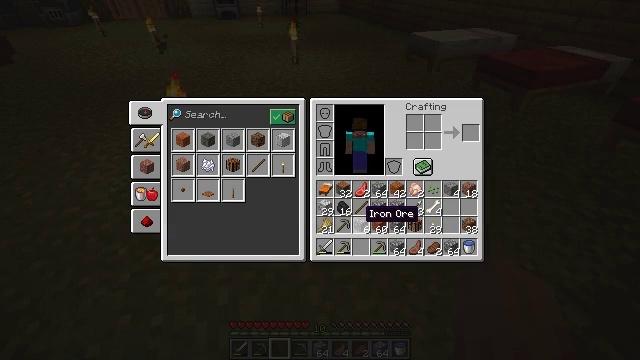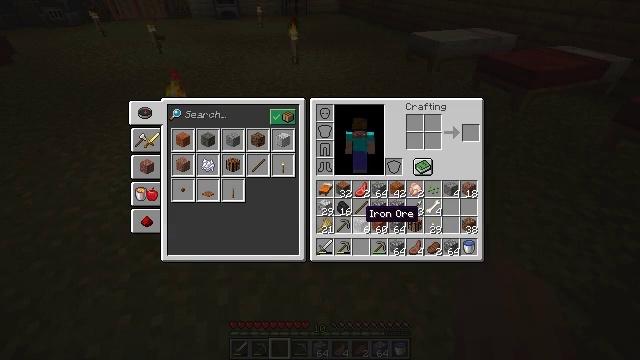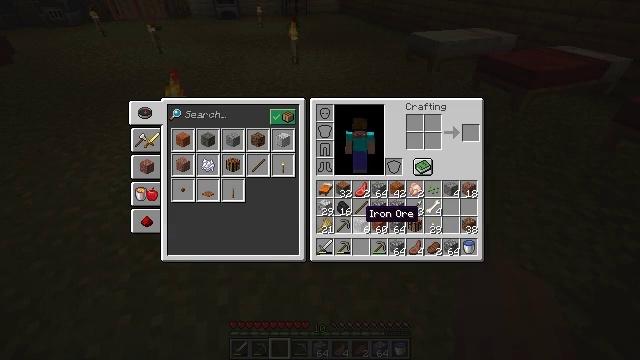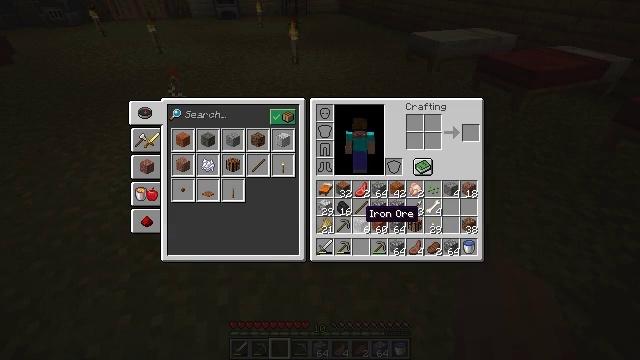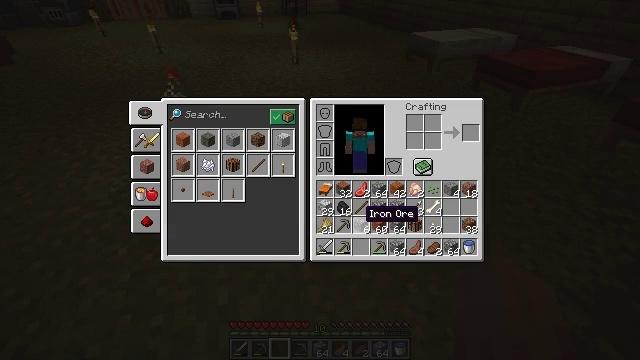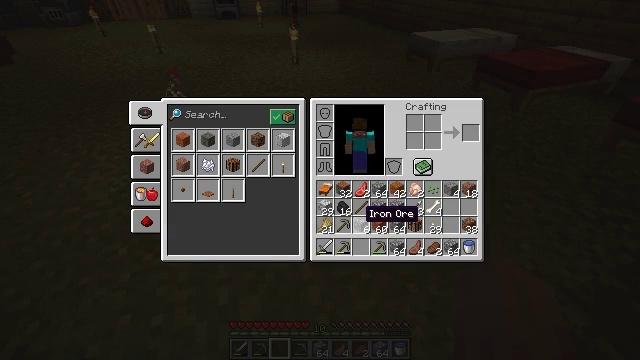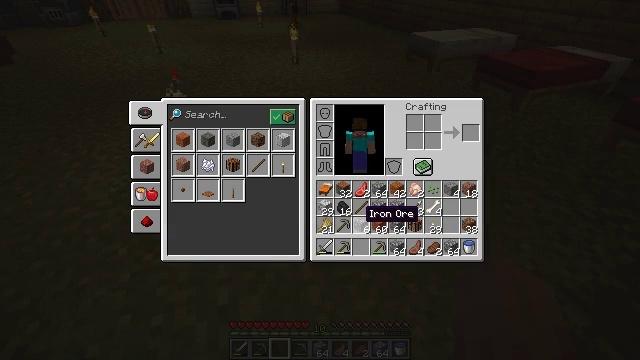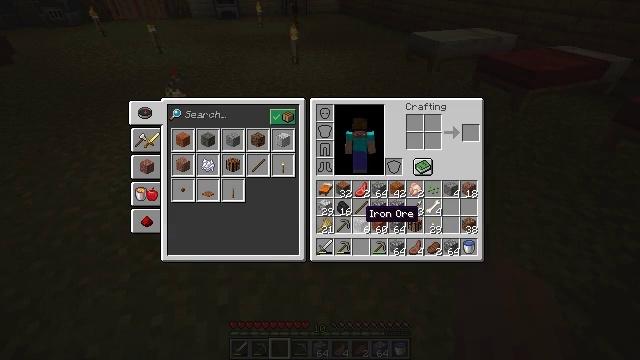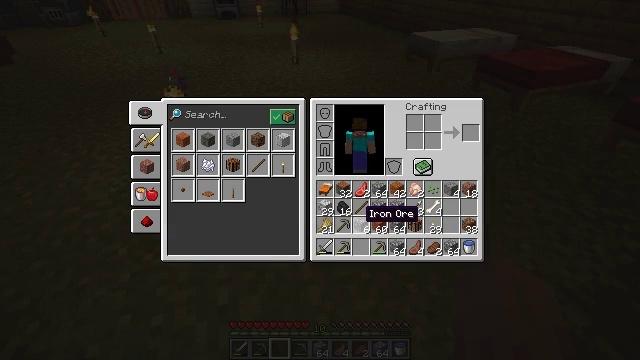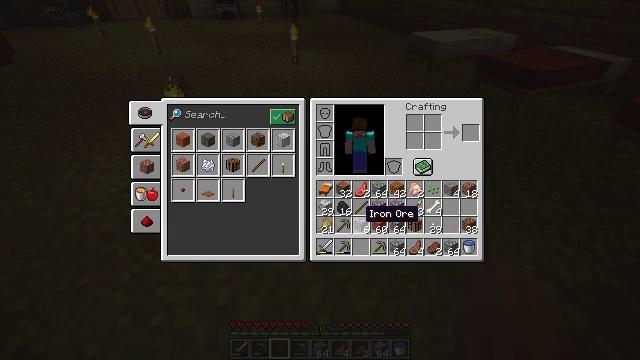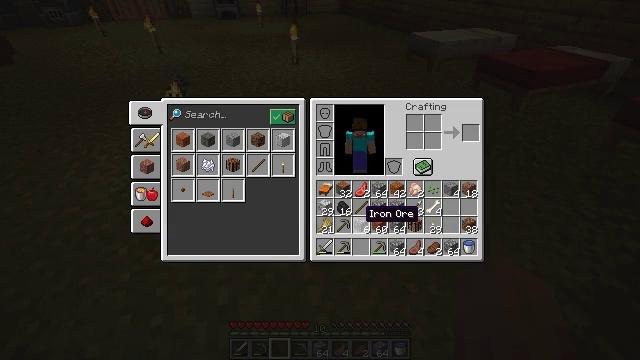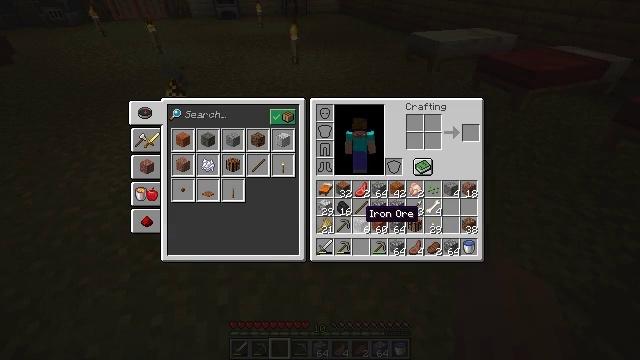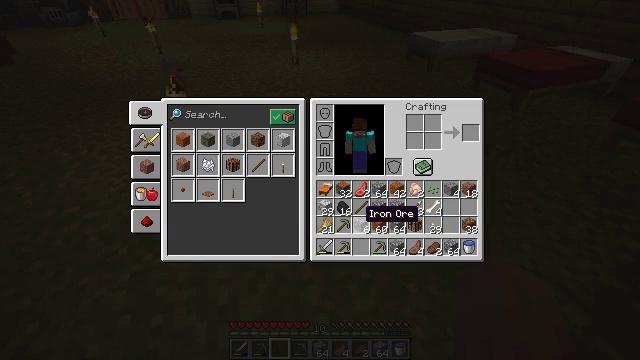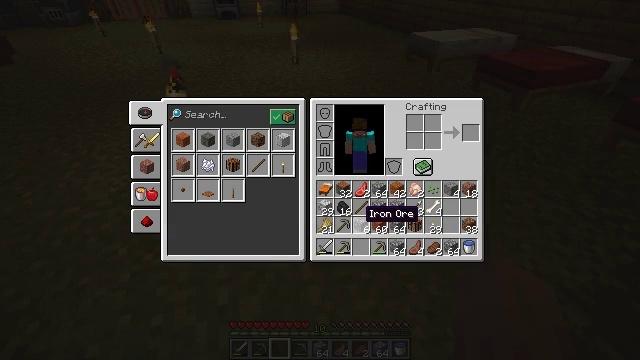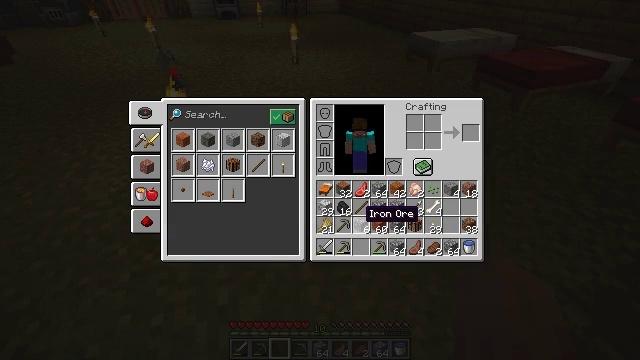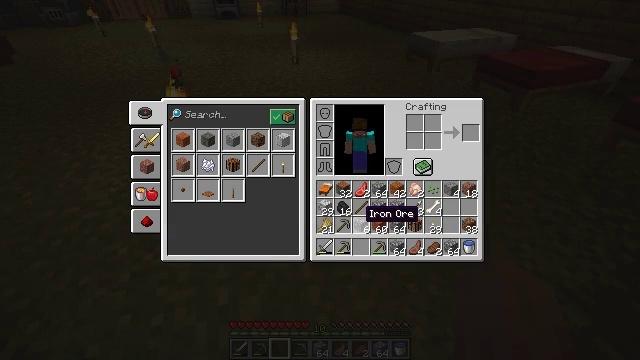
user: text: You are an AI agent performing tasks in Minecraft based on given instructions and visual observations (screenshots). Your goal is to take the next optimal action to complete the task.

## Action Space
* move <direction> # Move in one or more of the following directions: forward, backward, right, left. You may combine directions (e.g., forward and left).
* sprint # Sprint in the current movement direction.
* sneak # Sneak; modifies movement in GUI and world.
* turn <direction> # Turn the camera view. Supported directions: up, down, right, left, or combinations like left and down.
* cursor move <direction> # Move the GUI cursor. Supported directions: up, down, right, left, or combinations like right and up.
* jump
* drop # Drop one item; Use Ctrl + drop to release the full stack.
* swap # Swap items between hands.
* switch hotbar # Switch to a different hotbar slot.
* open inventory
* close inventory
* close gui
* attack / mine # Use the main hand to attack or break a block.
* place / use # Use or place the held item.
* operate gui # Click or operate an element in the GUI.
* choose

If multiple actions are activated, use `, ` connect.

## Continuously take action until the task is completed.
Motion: motion action
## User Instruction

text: Access the crafting table to craft an acacia button.
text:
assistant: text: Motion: no_op
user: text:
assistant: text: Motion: no_op
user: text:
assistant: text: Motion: no_op
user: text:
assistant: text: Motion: no_op
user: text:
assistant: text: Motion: no_op
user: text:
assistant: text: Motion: no_op
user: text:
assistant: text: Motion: no_op
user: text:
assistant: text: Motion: no_op
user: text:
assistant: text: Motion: no_op
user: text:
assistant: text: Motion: no_op
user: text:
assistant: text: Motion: no_op
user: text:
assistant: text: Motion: no_op
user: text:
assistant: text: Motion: no_op
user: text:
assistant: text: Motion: no_op
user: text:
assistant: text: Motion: no_op
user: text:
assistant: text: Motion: no_op
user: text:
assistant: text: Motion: no_op
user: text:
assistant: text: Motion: no_op
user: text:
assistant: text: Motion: no_op
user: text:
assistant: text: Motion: no_op
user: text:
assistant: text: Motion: no_op
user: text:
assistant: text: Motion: cursor move right
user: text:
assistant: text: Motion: cursor move right
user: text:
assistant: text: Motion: no_op
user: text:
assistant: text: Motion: no_op
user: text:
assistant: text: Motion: no_op
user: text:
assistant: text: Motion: cursor move right
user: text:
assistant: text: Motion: no_op
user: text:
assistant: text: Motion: no_op
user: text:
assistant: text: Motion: no_op